Question: There are several KeyPress method in my code. All are working except the one due to no reference. I have checked the project for naming mistake. But there is no any mistake. How can I make reference for this method.

btnback_KeyPress is not working.
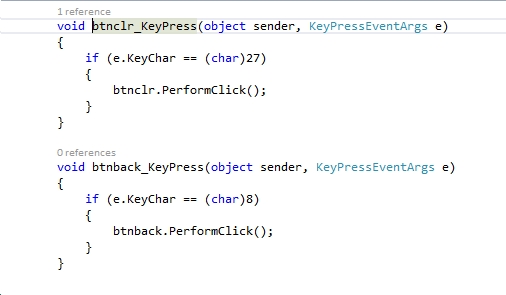
Answer: Looks like you just don't have the event hooked up. Go into the designer, select the 'btnback' button, then in the Events tab of the Properties window, find the 'KeyPress' event and subscribe the 'btnback_KeyPress' method to it as a handler.